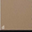
Piece: xx